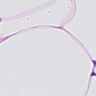
Metastatic tissue present: no